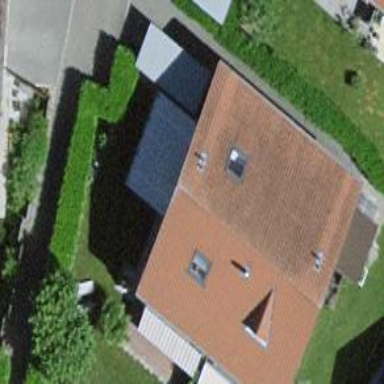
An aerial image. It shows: Semi-detached house.